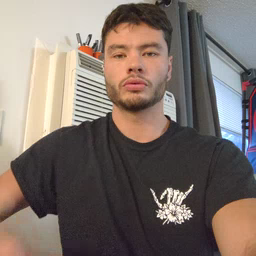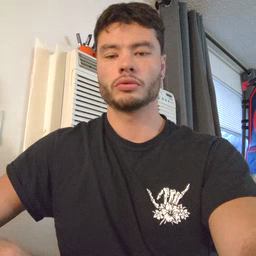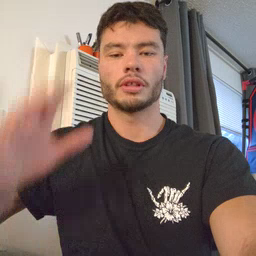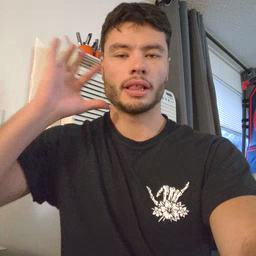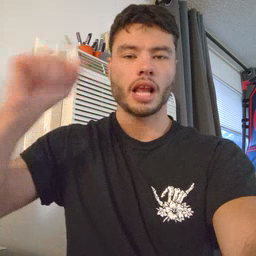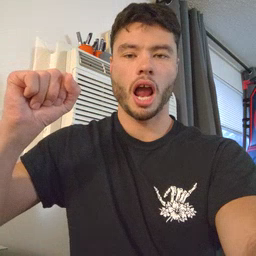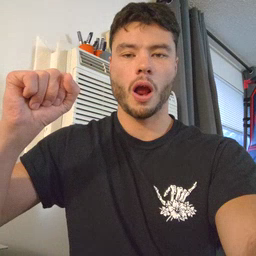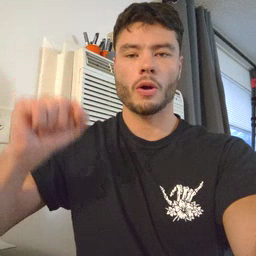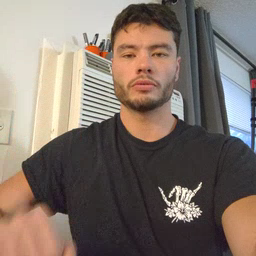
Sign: loud